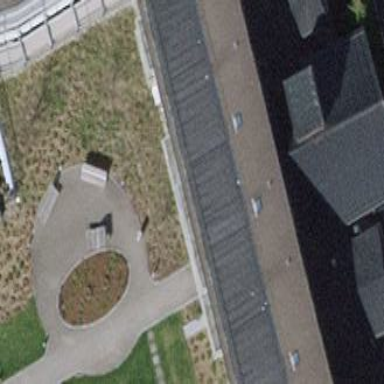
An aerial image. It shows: Hospital building.